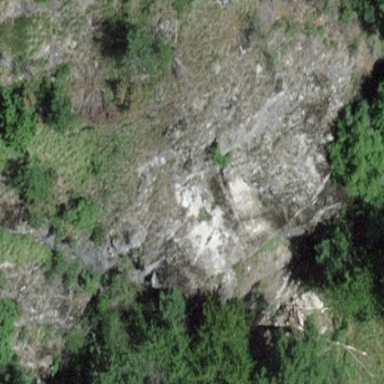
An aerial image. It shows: Landscape of bare rock.